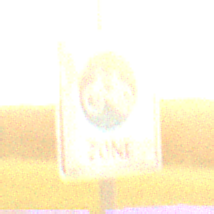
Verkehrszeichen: BeginnFahrradzone
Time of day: SunriseSunset
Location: Outdoor (Nature)
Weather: PartlyCloudy
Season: NotSpecified
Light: Natural